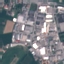
Land use / land cover: Industrial